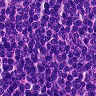
Metastatic tissue present: no